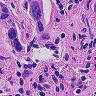
Metastatic tissue present: yes